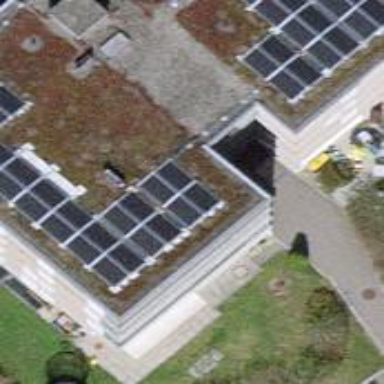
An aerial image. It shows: Solar power generator with photovoltaic panels.